Interaction volume radius: 5 \u00c5
Interaction volume height: 25 \u00c5
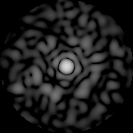
Disorder parameter: 0.8425